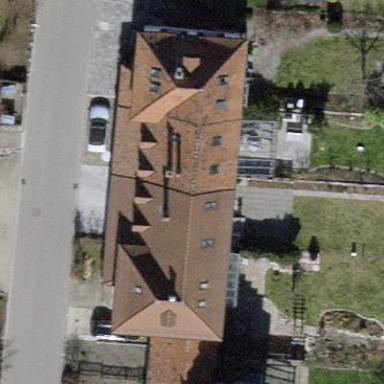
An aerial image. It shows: House with hipped roof.